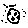
Label: moon